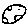
Label: moon